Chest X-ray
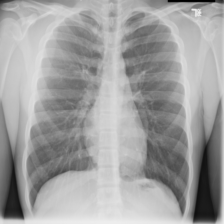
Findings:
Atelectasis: negative
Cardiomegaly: negative
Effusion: negative
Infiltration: negative
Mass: negative
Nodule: negative
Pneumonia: negative
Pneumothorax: negative
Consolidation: negative
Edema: negative
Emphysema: negative
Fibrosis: negative
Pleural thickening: negative
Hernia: negative